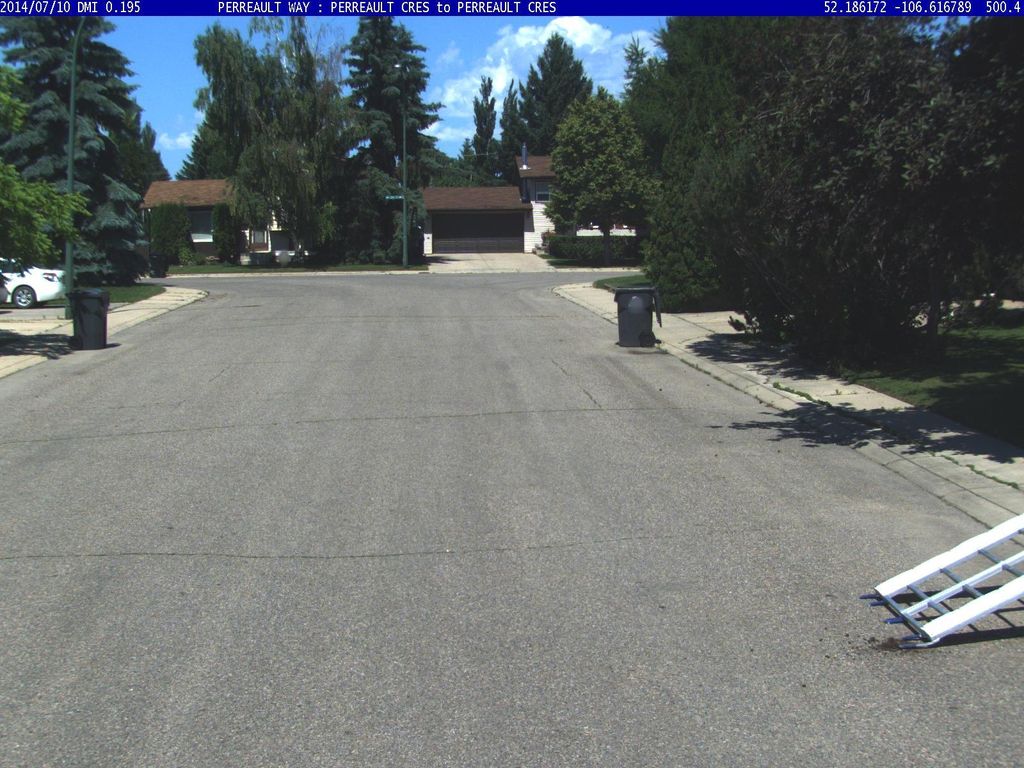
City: saskatoon